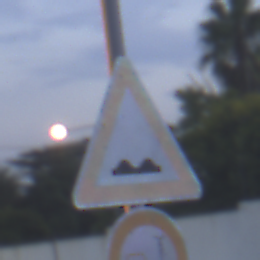
Verkehrszeichen: UnebeneFahrbahn
Zusatzzeichen unten: VerbotUeberholenEinspurigeFahrzeuge
Umgebung: Outdoor, Suburban
Tageszeit: SunriseSunset
Wetter: PartlyCloudy
Licht: Natural
Jahreszeit: NotSpecified
Kontrast: LowContrast